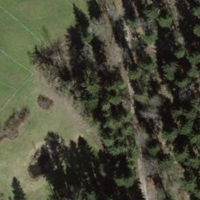
EUNIS habitat code: 44
Species observed at this site:
Prunus padus